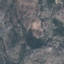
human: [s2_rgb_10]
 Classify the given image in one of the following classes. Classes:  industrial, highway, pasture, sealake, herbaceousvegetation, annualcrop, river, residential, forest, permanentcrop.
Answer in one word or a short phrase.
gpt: HerbaceousVegetation